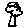
Label: tree